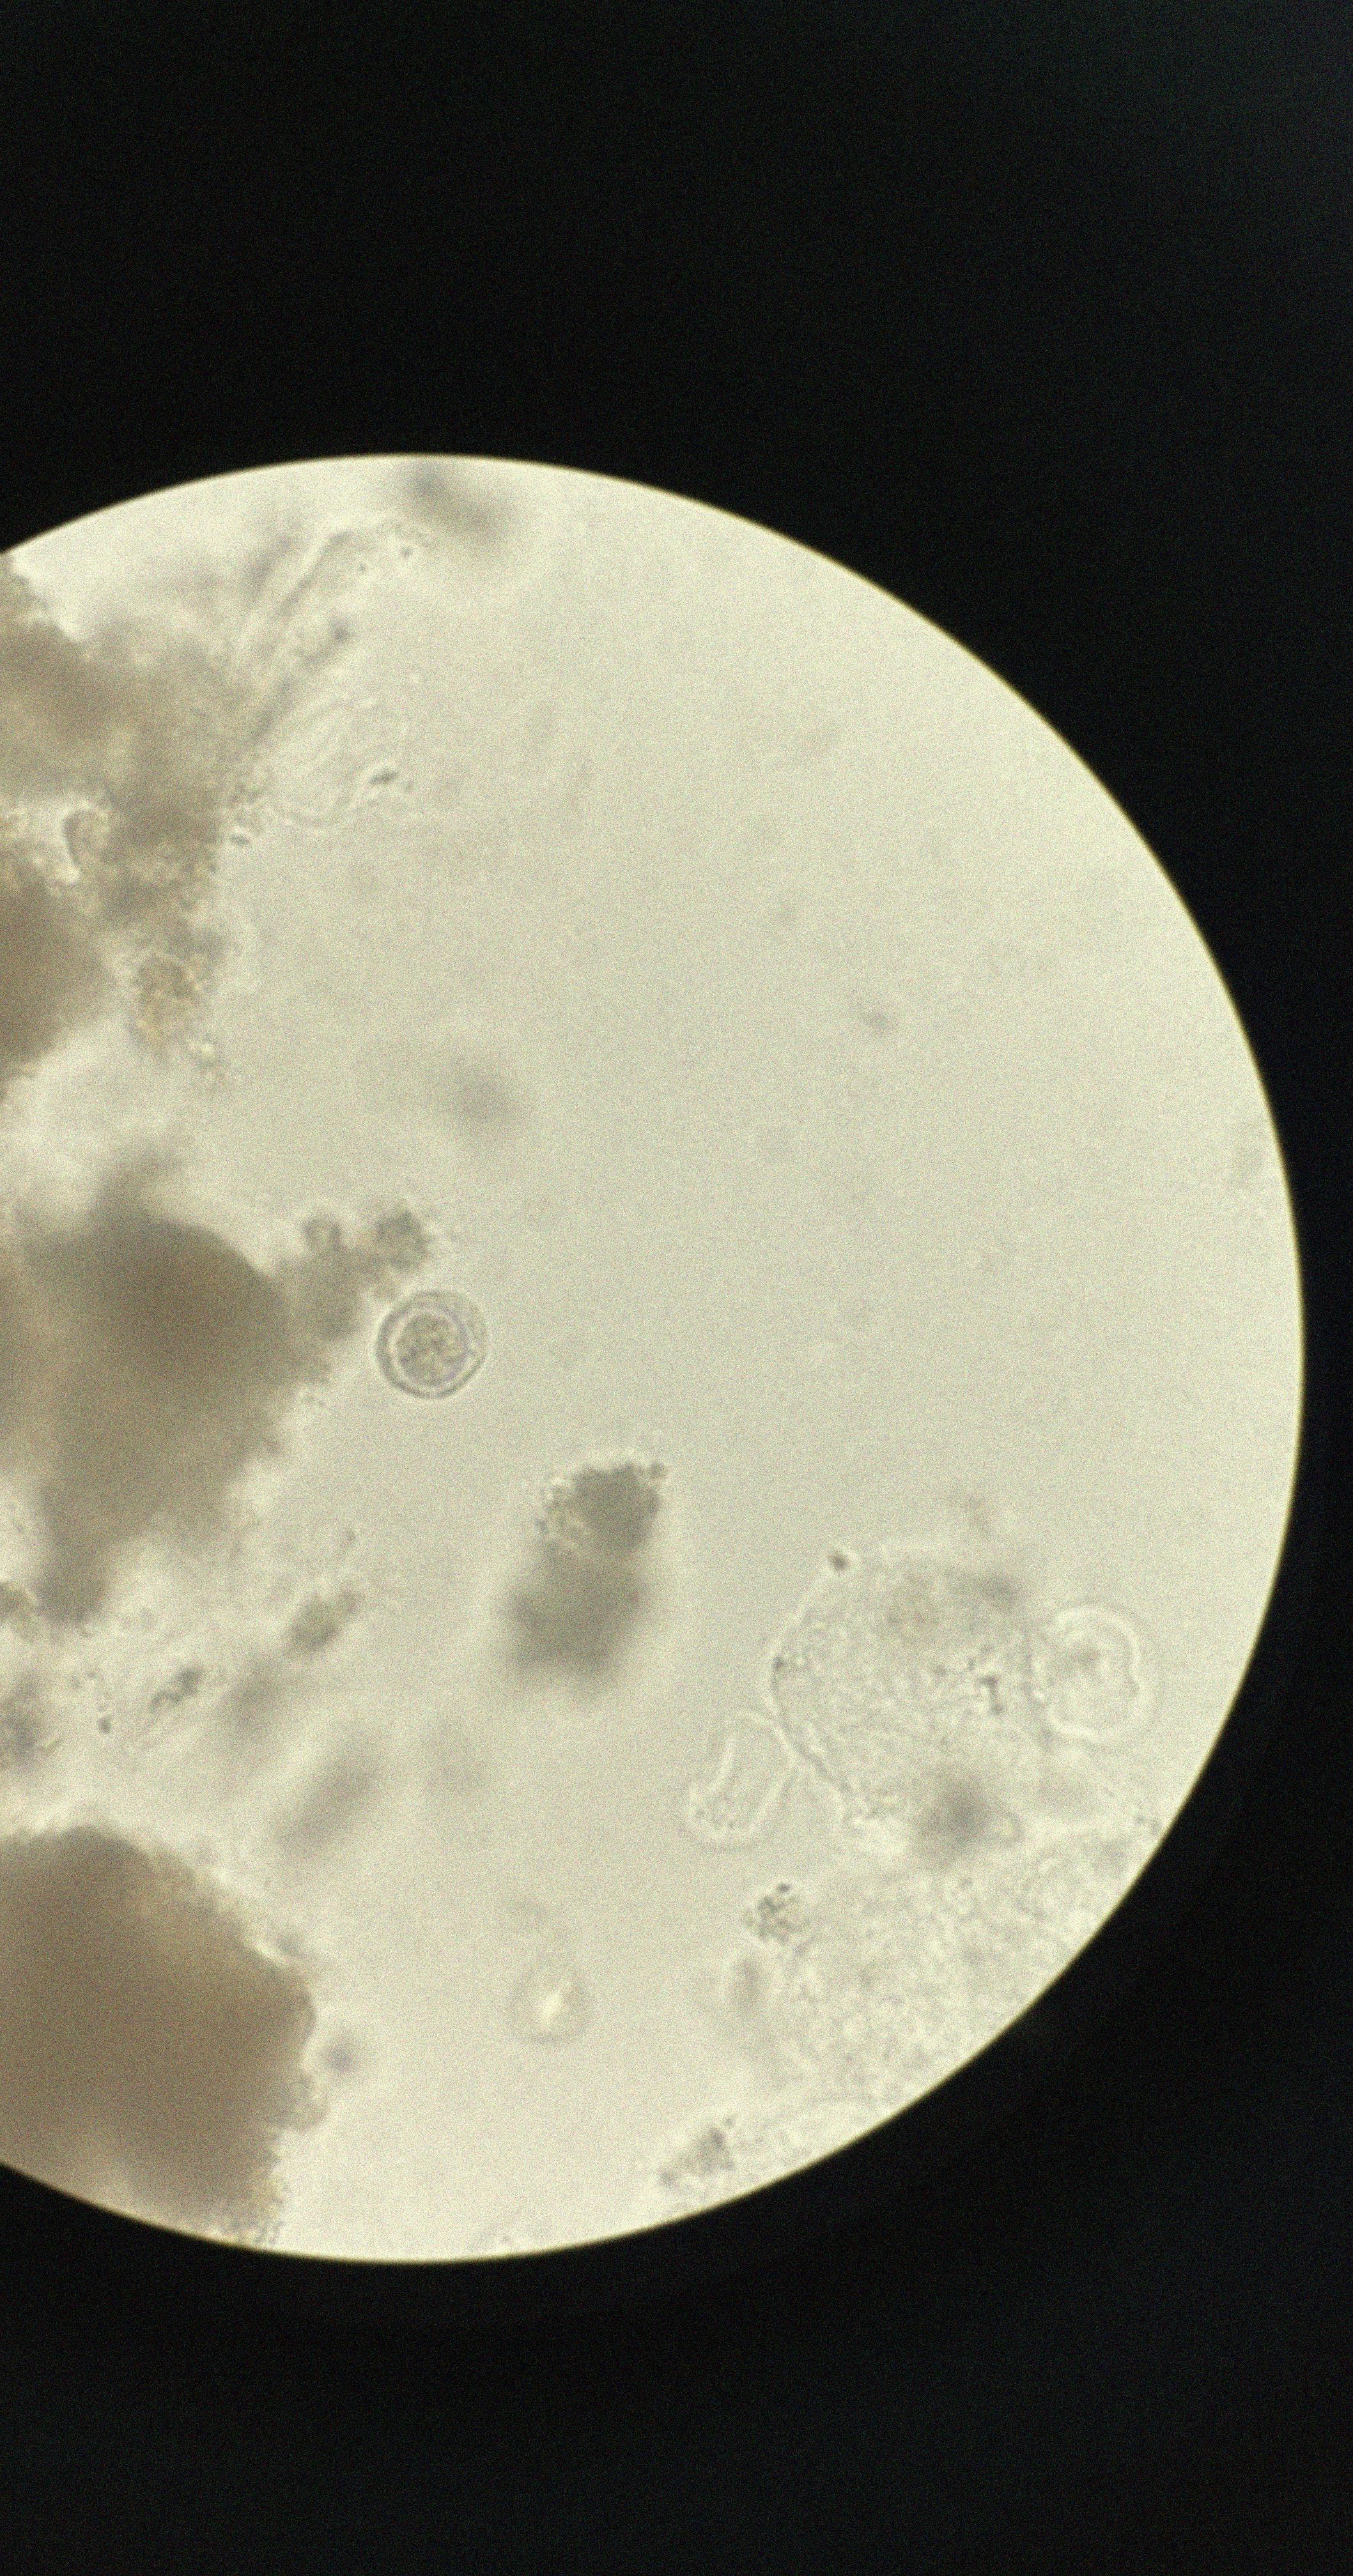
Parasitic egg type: Hymenolepis nana